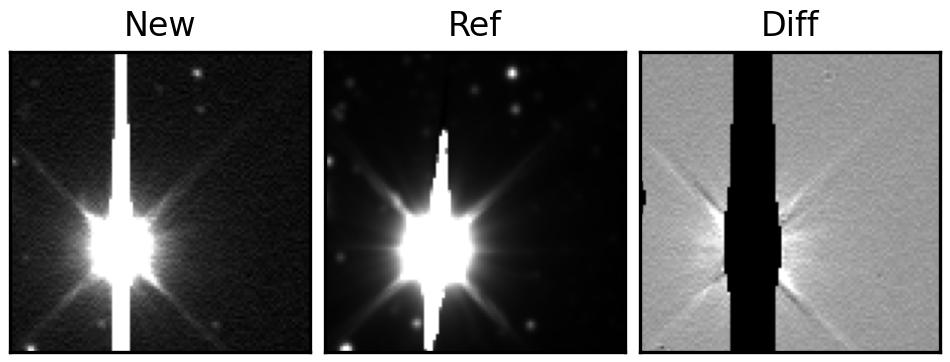
Label: bogus